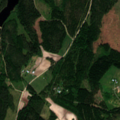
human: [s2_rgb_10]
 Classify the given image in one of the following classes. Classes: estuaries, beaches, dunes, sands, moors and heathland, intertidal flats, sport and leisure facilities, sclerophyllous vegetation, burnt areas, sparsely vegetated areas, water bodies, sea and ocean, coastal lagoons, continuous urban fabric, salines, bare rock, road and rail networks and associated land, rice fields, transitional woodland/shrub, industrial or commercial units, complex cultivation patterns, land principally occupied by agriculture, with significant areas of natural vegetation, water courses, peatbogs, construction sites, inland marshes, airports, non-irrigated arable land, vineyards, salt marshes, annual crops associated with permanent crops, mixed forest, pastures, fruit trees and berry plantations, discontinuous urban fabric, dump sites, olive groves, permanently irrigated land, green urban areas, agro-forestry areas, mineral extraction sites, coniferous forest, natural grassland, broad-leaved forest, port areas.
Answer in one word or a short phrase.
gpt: land principally occupied by agriculture, with significant areas of natural vegetation, coniferous forest, mixed forest, transitional woodland/shrub